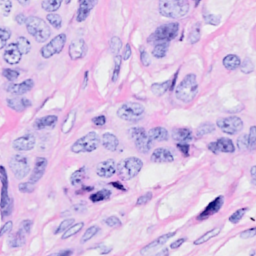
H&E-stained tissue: Breast